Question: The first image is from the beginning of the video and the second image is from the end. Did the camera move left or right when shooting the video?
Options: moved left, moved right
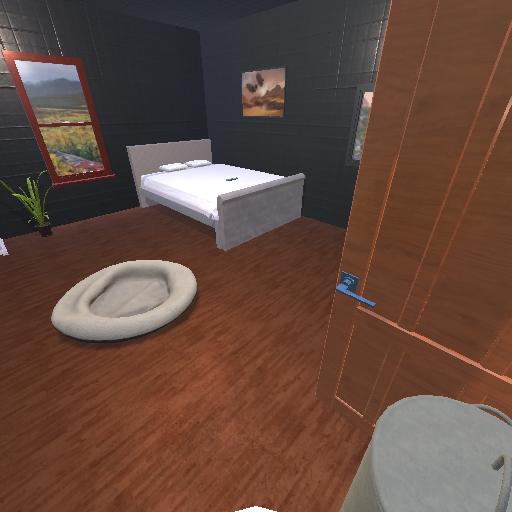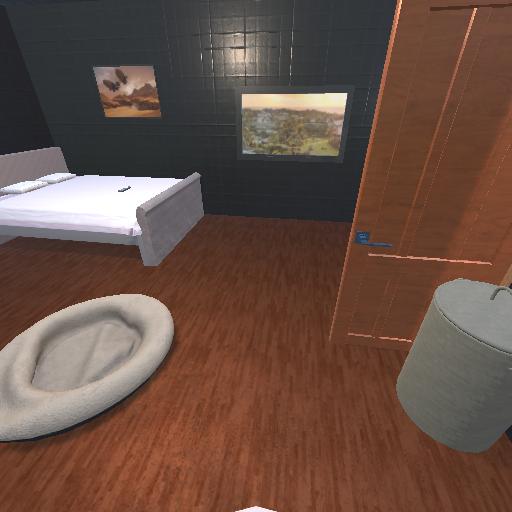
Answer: moved left